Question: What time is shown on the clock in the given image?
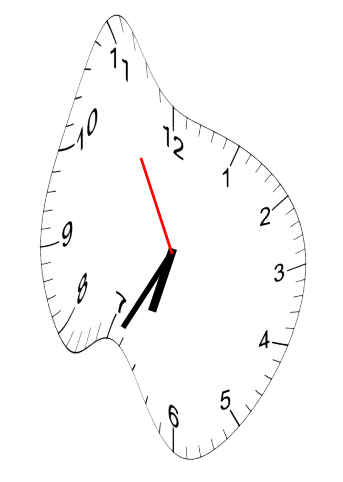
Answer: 06:34:55